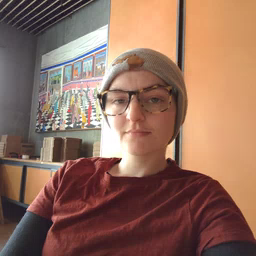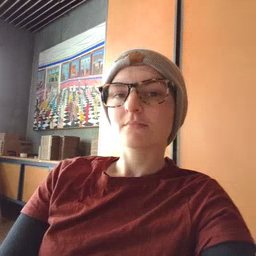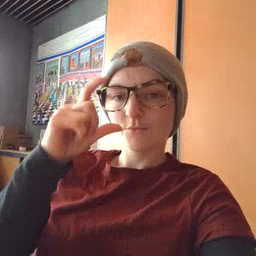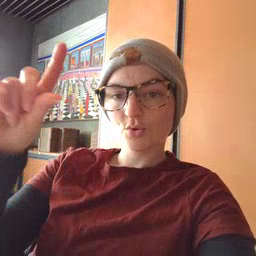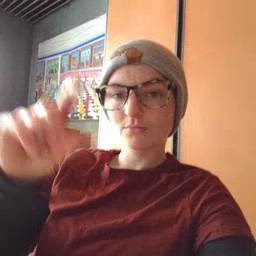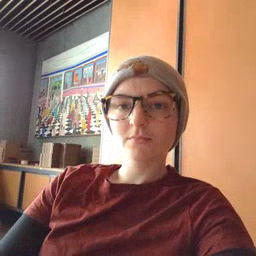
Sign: moon